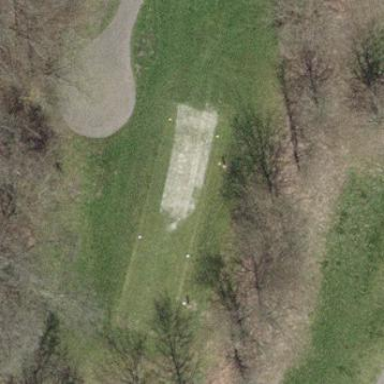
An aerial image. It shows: Golf tee on grassy land.